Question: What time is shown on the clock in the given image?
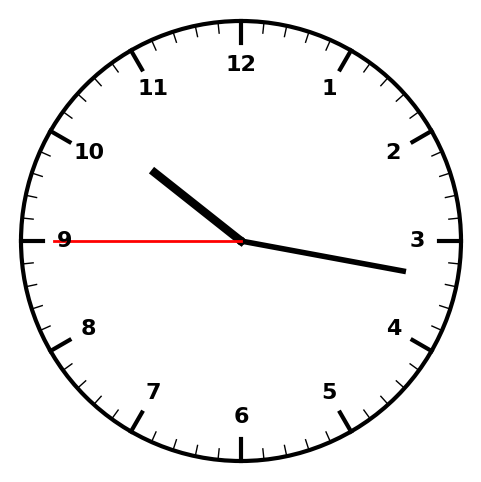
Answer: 10:16:45